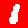
Digit: 1